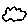
Label: cloud